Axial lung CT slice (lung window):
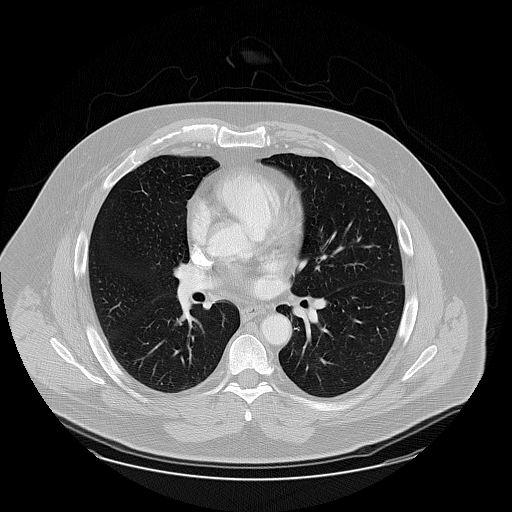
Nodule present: no